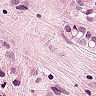
Metastatic tissue present: yes